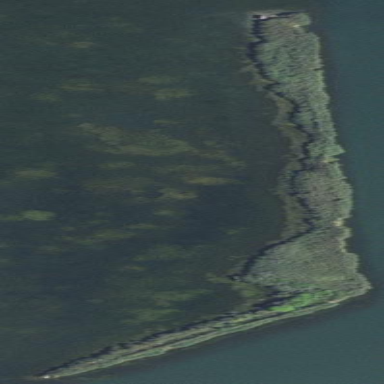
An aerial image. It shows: Island with natural scrub vegetation.